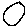
Label: circle